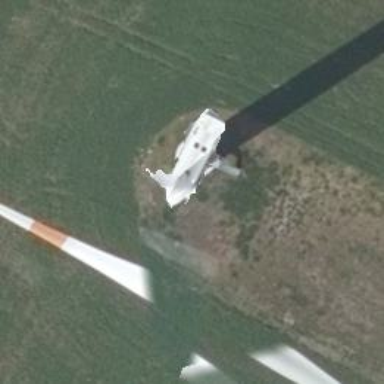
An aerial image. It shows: Wind power generator utilizing wind turbines.